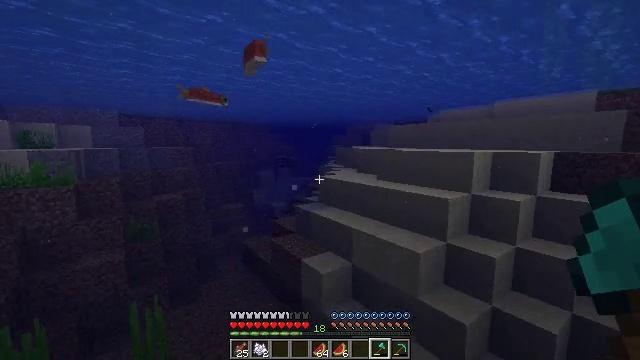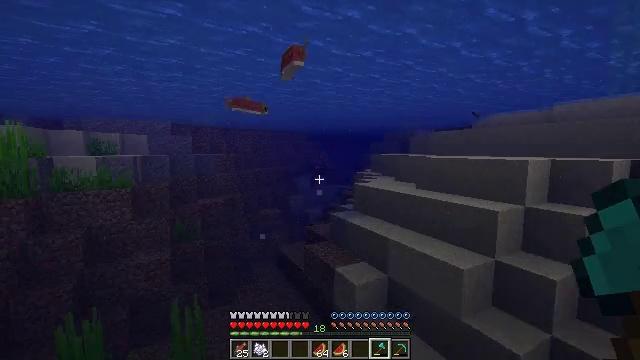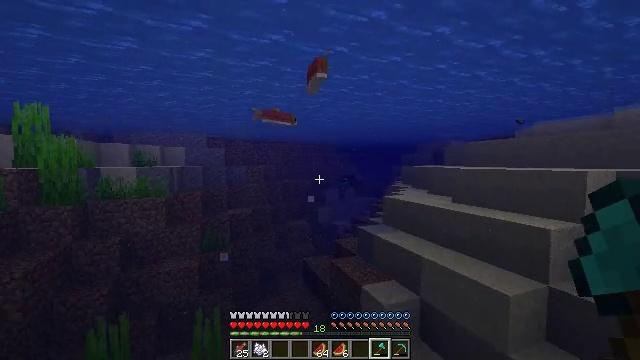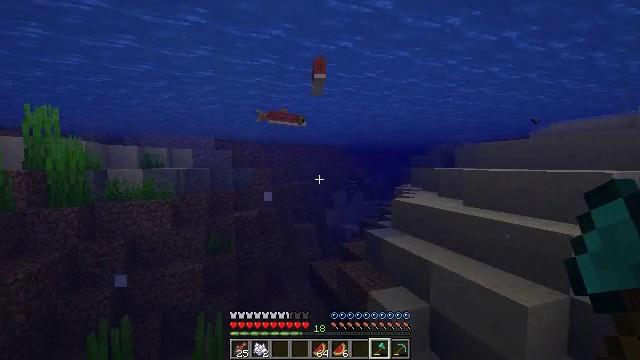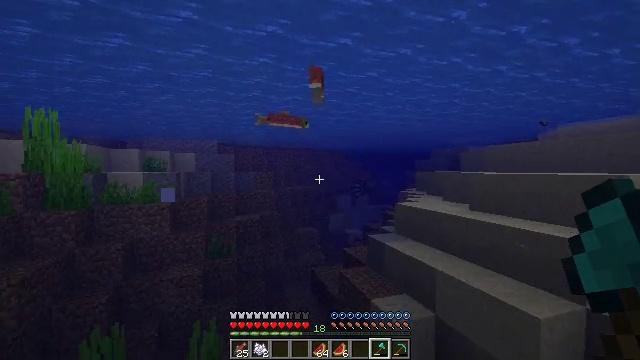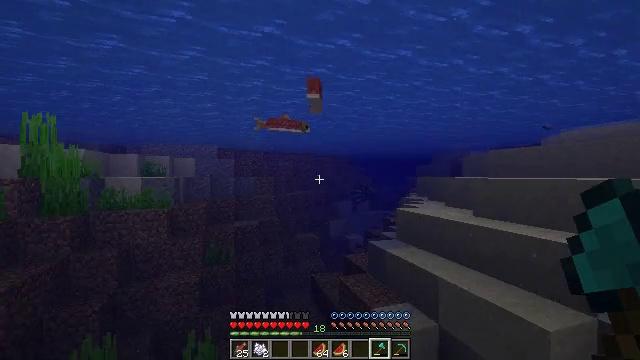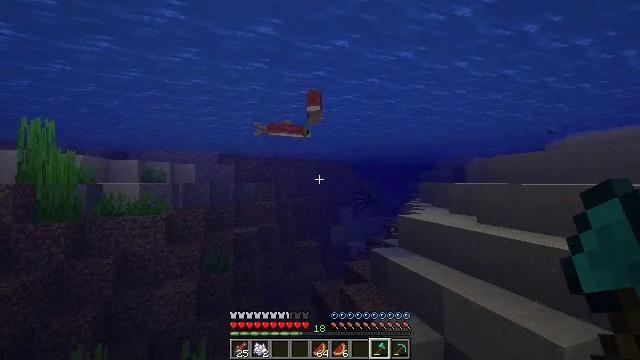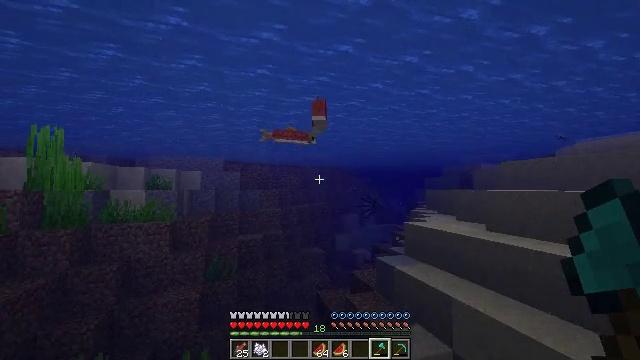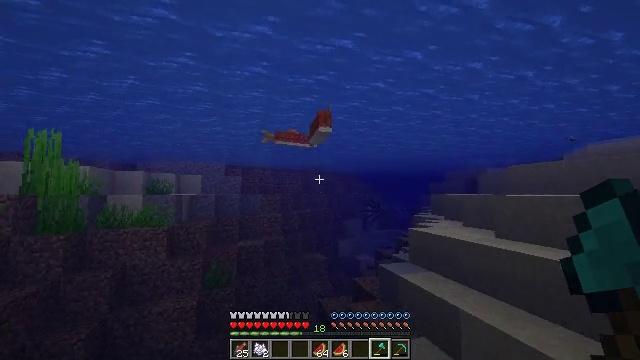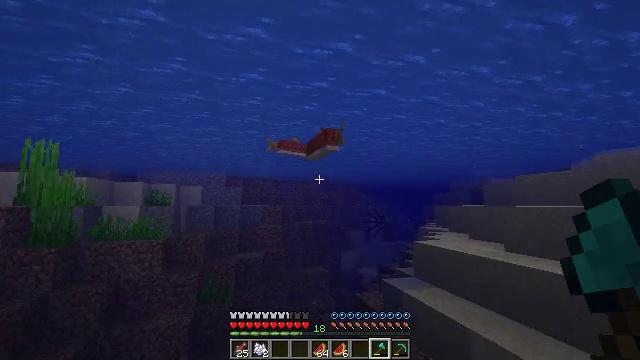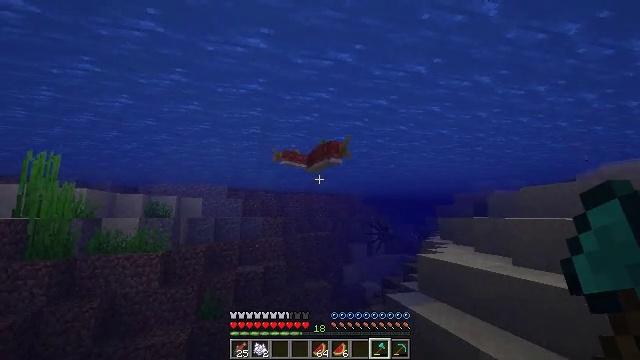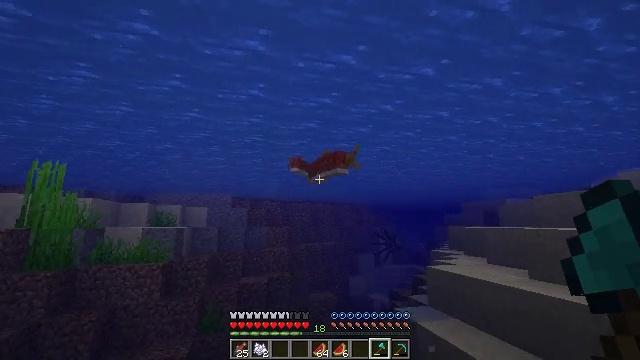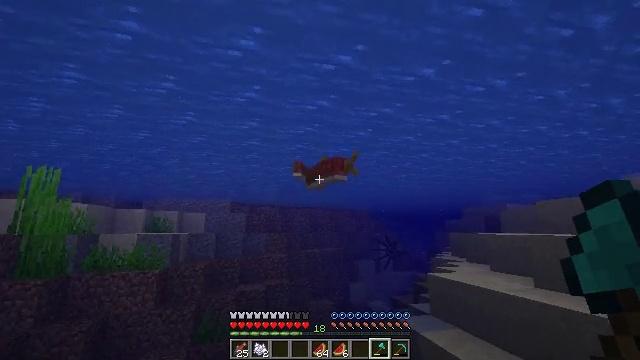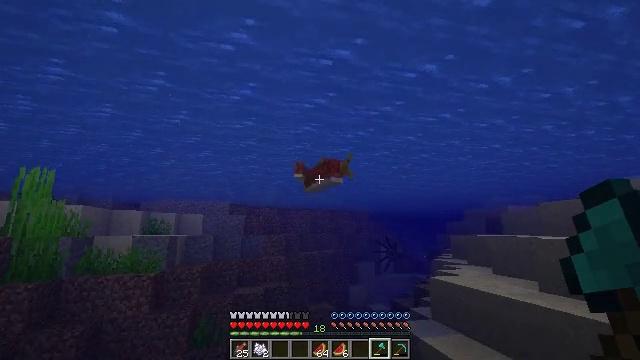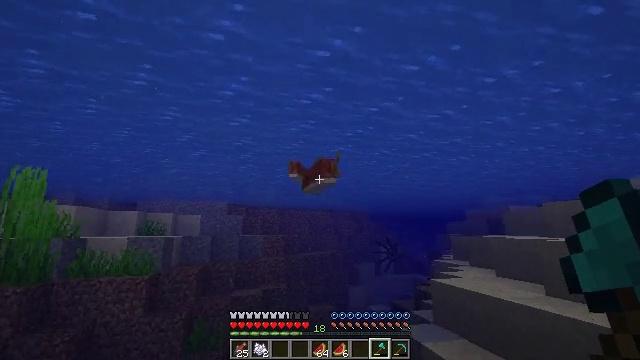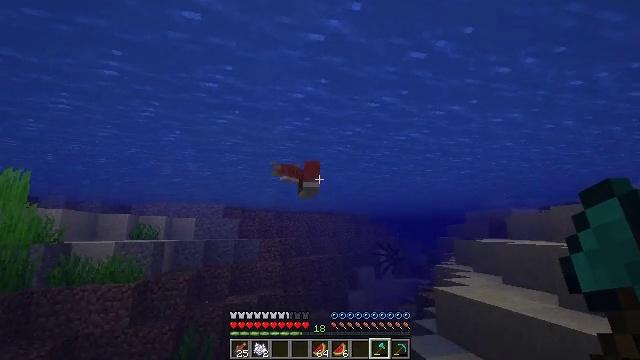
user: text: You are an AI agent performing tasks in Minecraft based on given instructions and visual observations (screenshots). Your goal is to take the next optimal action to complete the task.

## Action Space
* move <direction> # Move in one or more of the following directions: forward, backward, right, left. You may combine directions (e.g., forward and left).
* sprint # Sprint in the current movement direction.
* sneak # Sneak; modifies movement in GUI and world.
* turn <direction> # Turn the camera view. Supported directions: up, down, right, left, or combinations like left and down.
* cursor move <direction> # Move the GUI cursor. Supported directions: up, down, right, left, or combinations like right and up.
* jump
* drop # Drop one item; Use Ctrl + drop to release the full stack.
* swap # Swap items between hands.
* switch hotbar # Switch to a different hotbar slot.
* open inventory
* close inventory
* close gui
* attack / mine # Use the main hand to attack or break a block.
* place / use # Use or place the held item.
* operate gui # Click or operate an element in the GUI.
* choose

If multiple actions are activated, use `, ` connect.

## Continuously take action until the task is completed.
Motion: motion action
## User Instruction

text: Hunt a salmon.
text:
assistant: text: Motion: move forward, sprint, turn left and up
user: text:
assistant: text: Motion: move forward, sprint, turn left and up
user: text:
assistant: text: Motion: move forward, turn left
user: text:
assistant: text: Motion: move forward
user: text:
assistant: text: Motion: move forward, turn up
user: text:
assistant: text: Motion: move forward, sprint, turn up
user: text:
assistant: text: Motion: move forward, sprint, turn left and up
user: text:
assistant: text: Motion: move forward, sprint, turn up
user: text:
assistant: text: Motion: move forward, sprint, turn up
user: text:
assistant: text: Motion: move forward, turn up
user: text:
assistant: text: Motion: move forward, sprint, turn left and up
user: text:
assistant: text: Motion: move forward, sprint, turn up
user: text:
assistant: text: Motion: move forward, sprint
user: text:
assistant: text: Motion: move forward, sprint
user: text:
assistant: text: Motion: move forward, sprint
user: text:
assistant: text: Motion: move forward
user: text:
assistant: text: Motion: move forward, turn right and down
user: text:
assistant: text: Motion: move forward, sprint
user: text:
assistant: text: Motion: move forward, sprint
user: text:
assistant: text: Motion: move forward, sprint
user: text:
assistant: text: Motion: move forward, sprint, turn left
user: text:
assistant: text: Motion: move forward, turn left
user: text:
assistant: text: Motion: move forward
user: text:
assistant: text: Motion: move forward
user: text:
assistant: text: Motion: move forward, turn right and up
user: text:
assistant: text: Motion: move forward, turn right and up
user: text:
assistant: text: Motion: move forward, sprint, attack / mine
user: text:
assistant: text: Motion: move forward, sprint, attack / mine
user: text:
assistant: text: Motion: move forward, sprint, attack / mine
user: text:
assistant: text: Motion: move forward, attack / mine